Field crop: maize
Growth stage: 2
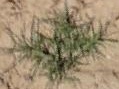
Species: salsola